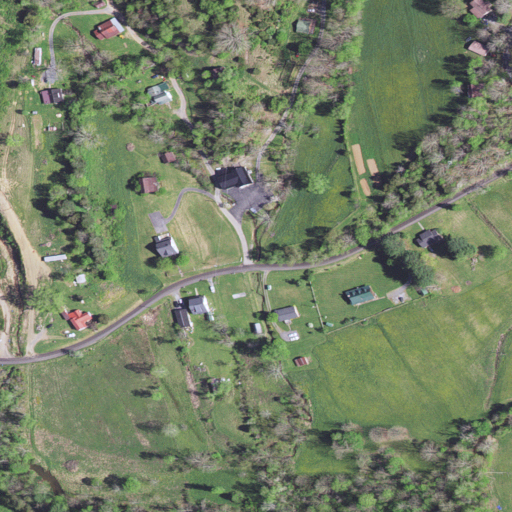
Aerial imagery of valley in Virginia named Wydner Hollow containing pasture, open development, deciduous forest, low intensity development, woody wetlands, medium intensity development, and grassland